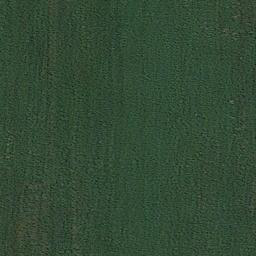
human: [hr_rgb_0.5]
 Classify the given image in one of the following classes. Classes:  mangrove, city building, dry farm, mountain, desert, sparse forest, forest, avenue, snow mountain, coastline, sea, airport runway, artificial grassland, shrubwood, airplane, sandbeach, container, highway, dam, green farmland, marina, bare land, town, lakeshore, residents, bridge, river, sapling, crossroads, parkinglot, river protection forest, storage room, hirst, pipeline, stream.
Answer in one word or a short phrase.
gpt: artificial grassland